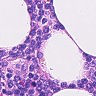
Metastatic tissue present: no